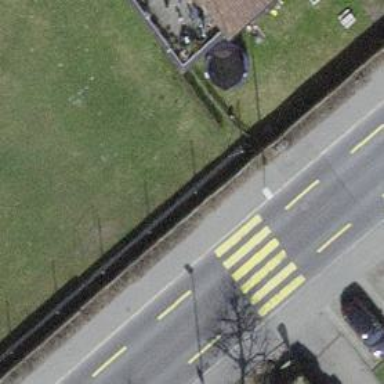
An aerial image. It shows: Kerb serving as barrier.